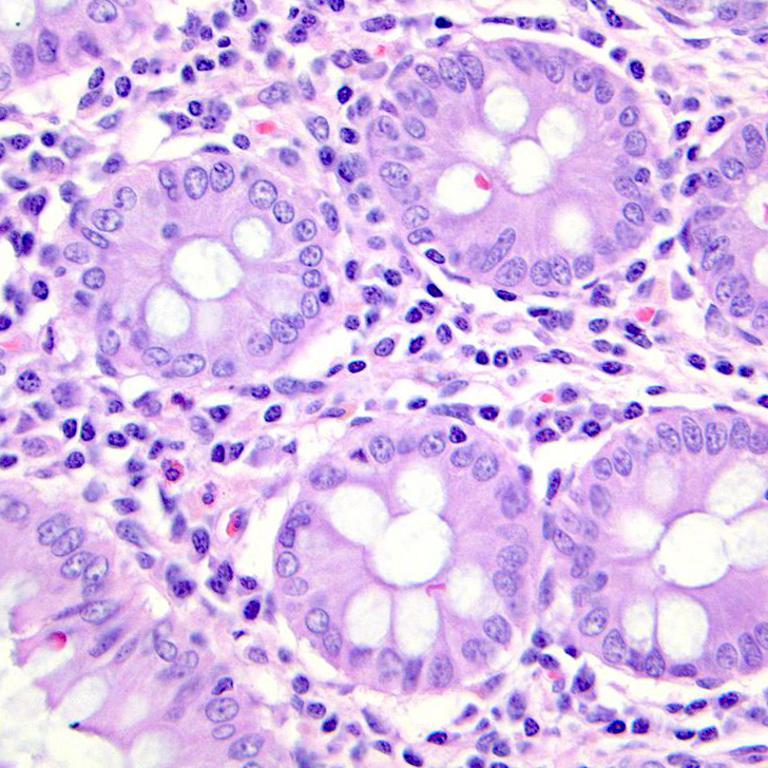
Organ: colon
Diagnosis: benign